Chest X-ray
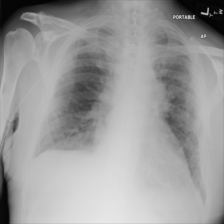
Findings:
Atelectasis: negative
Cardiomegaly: negative
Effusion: negative
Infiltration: negative
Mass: negative
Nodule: positive
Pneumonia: negative
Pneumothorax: negative
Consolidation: negative
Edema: negative
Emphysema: negative
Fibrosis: negative
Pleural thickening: negative
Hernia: negative